Question: My Android Studio (v1.2.2) can't open or create any project on my mac suddenly, the IDE always show and does not show any error message, but I'm sure that all my files exist and all the '1. Project' or '7. Structure'...etc. tool tabs disappeared.

I've tried the following operations:
- - <URL>- - -
But it does not work at all, this IDE always shows . How can I solve this problem?? Thanks a lot.
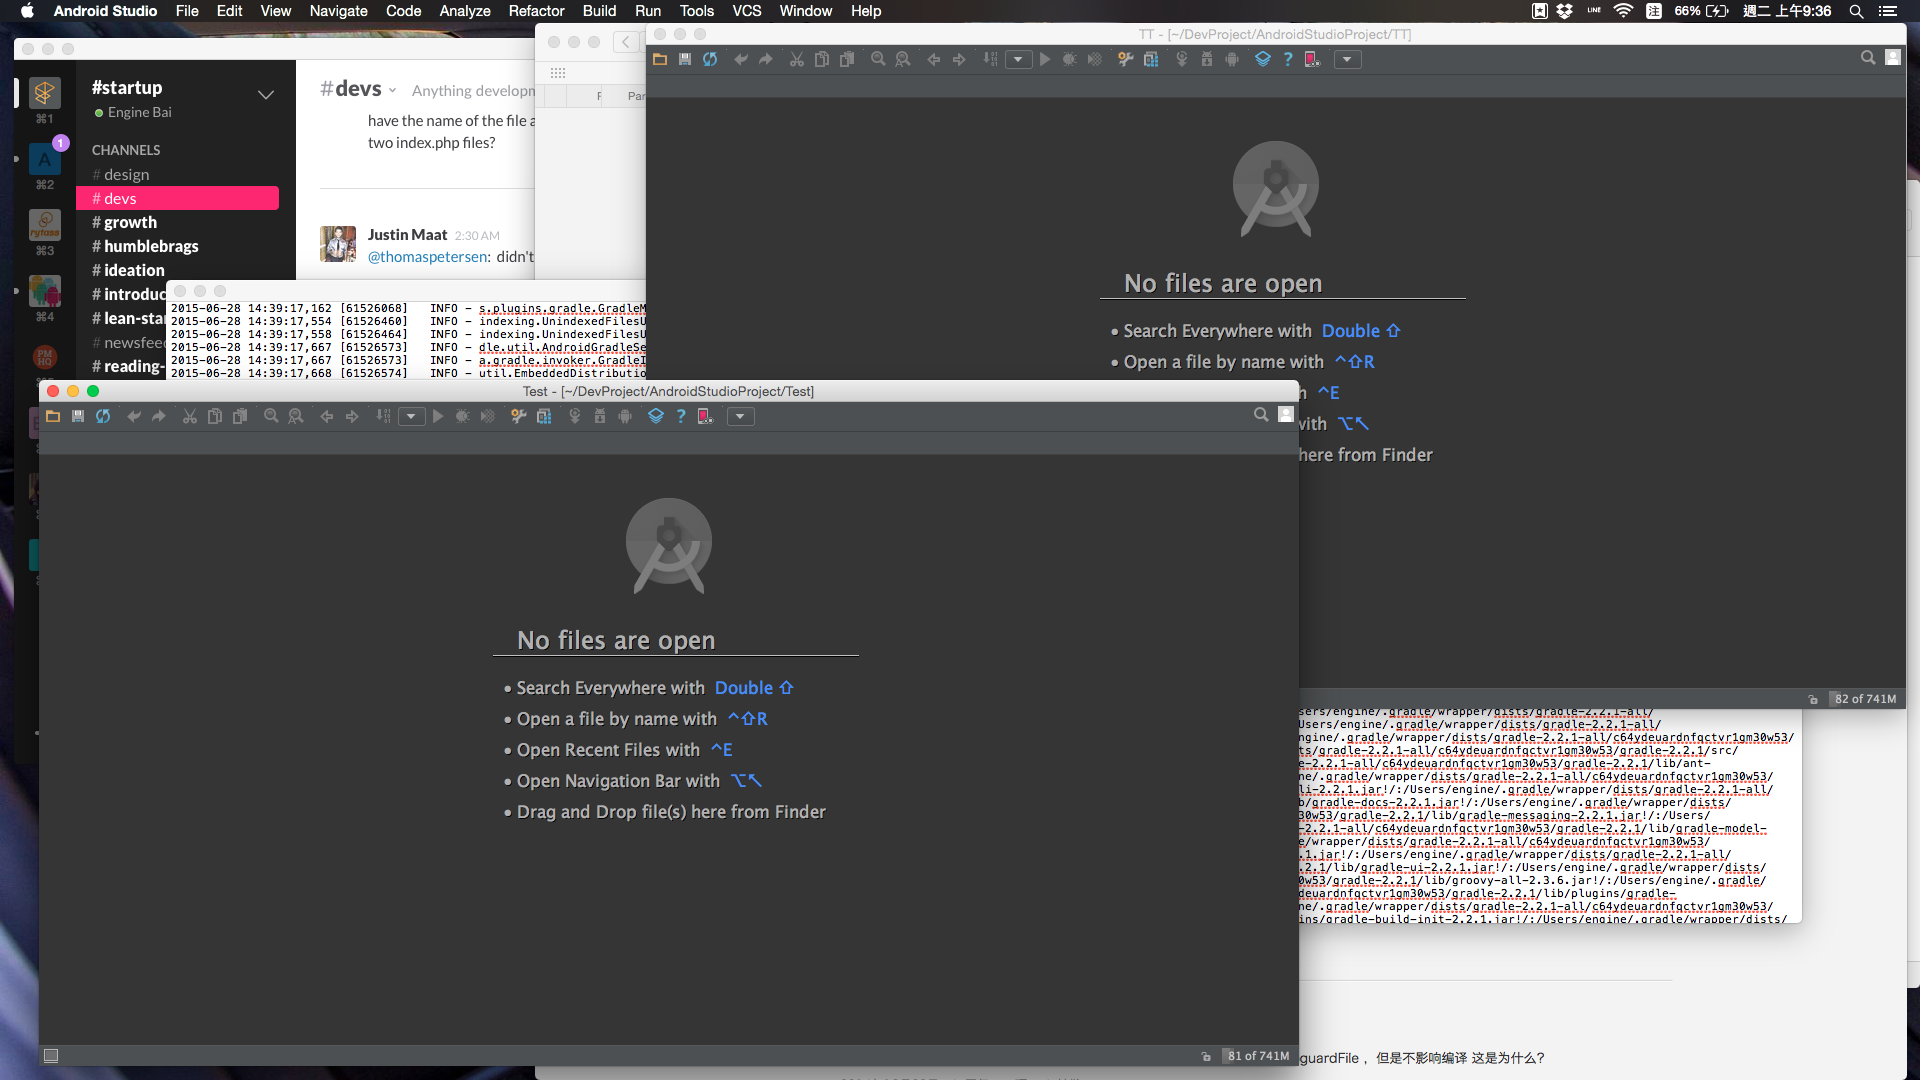
Answer: Do you use Fabric SDK?
I found this issue.
<URL>